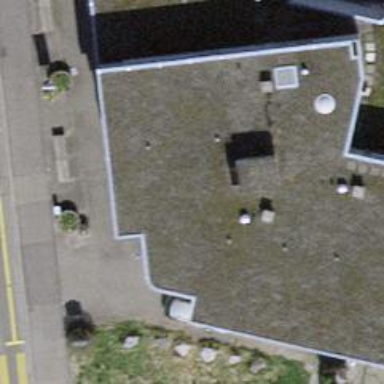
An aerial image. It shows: Cafe.